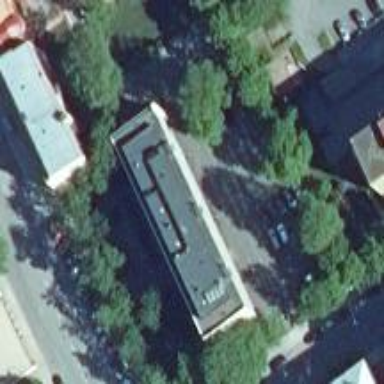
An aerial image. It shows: Image showing building with apartments.